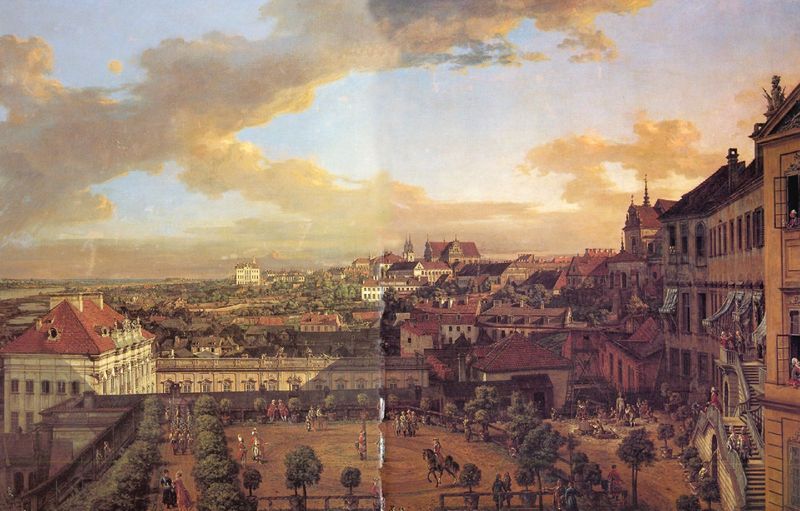
Titel: Ansicht von Warschau mit der Terrasse des Königlichen Schlosses
Künstler: Canaletto
Standort: Warschau, Nationalmuseum (EU - PL)
Schlagwörter: baum, berg, gemälde, himmel, wolken, bäume, frauen, landschaft, menschen, stadt, abend, fenster, männer, pastell, dach, dame, gebäude, haus, park, schloss, wolke, leute, herr, ferne, häuser, hügel, busch, kirche, sonne, kreis, pferd, reiter, reiten, balkon, fassaden, zuschauer, dächer, giebel, sonnenuntergang, hof, platz, vogelperspektive, treppe, treppen, soldaten, panorama, stadtansicht, burg, palast, pfahl, höfisch, parade, prunk, gefangener, barrock, plat, markisen, überblick, reitschule, schriftstadt